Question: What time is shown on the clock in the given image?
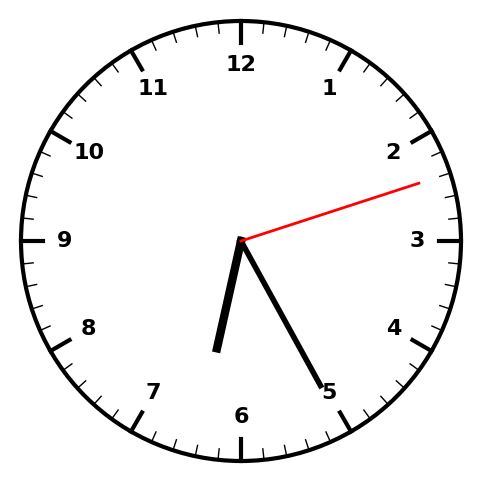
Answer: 06:25:12